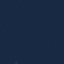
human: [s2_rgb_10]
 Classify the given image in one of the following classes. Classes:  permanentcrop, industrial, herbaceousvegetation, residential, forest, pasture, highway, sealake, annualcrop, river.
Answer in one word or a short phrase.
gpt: SeaLake